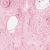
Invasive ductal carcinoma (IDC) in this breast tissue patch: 0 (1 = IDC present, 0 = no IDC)